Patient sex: F
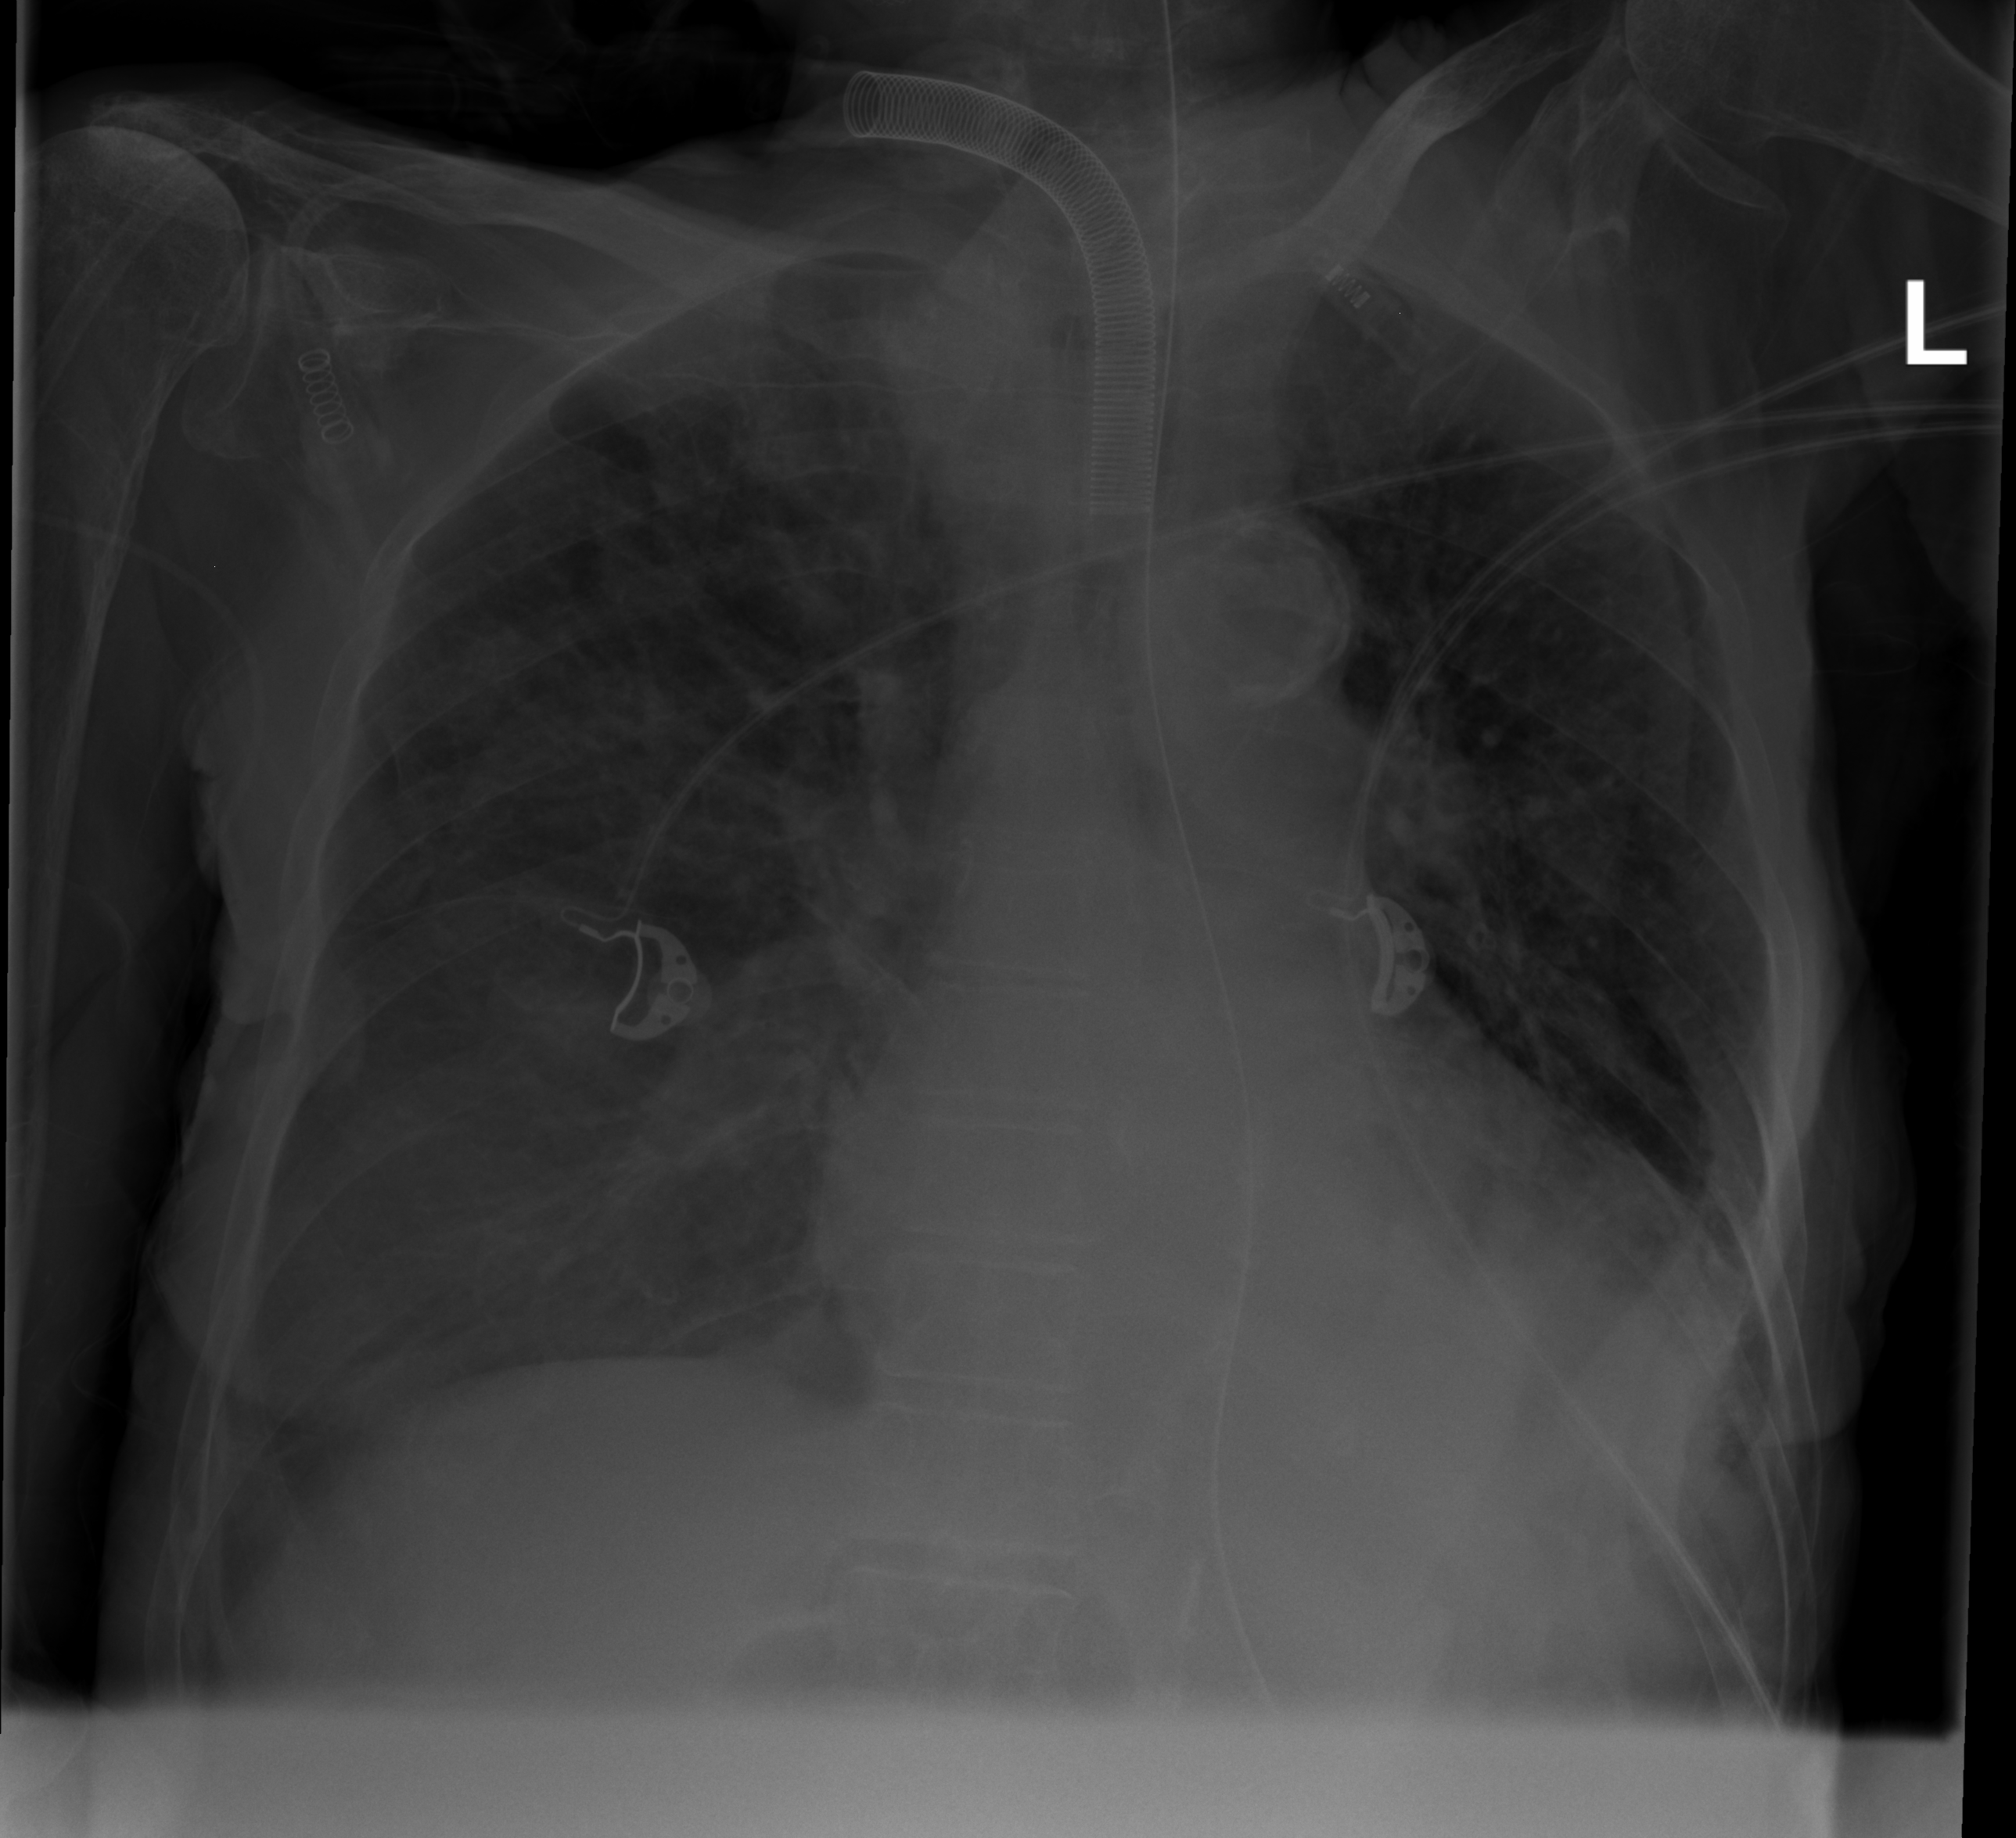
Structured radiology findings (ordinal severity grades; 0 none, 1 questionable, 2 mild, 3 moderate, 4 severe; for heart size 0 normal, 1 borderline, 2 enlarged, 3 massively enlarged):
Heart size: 2
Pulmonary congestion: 2
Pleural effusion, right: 0
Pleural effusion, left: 2
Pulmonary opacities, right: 2
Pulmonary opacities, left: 2
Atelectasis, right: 0
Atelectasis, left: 2